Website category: restaurant
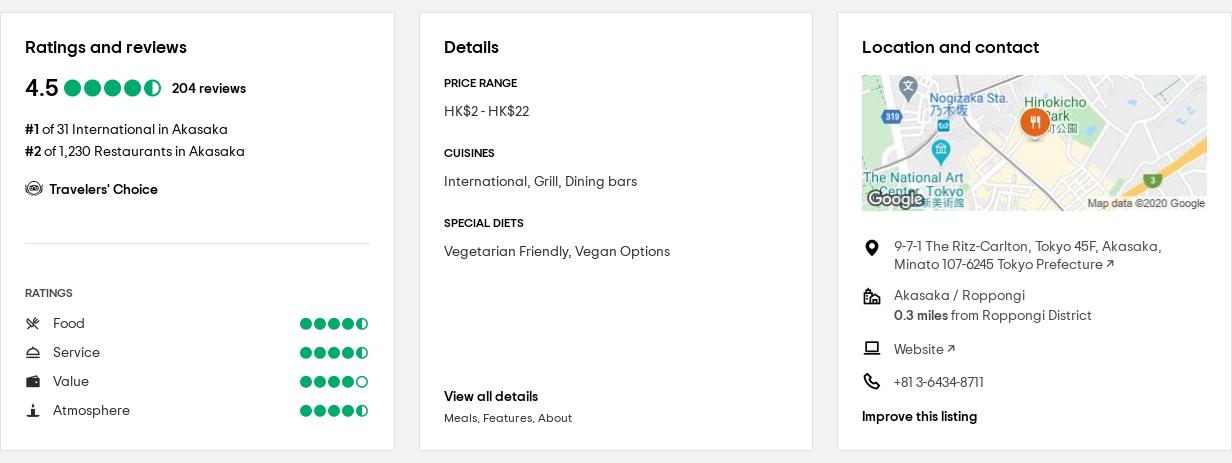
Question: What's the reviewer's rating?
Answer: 4.5

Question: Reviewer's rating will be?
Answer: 4.5

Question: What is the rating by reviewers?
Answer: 4.5

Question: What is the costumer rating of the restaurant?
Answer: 4.5

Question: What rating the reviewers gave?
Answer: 4.5

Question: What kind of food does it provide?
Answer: International, Grill, Dining bars

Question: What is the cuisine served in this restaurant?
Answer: International, Grill, Dining bars

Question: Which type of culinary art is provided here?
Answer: International, Grill, Dining bars

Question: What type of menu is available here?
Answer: International, Grill, Dining bars

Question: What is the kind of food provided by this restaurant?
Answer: International, Grill, Dining bars

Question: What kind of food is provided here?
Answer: International, Grill, Dining bars

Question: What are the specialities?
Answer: International, Grill, Dining bars

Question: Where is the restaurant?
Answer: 9-7-1 The Ritz-Carlton, Tokyo 45F, Akasaka, Minato 107-6245 Tokyo Prefecture

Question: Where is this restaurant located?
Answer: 9-7-1 The Ritz-Carlton, Tokyo 45F, Akasaka, Minato 107-6245 Tokyo Prefecture

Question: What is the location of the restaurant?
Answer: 9-7-1 The Ritz-Carlton, Tokyo 45F, Akasaka, Minato 107-6245 Tokyo Prefecture

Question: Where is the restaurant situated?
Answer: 9-7-1 The Ritz-Carlton, Tokyo 45F, Akasaka, Minato 107-6245 Tokyo Prefecture

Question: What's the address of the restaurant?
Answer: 9-7-1 The Ritz-Carlton, Tokyo 45F, Akasaka, Minato 107-6245 Tokyo Prefecture

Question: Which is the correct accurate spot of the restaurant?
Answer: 9-7-1 The Ritz-Carlton, Tokyo 45F, Akasaka, Minato 107-6245 Tokyo Prefecture

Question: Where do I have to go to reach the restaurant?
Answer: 9-7-1 The Ritz-Carlton, Tokyo 45F, Akasaka, Minato 107-6245 Tokyo Prefecture

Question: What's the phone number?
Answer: +81 3-6434-8711

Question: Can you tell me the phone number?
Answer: +81 3-6434-8711

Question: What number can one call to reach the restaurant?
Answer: +81 3-6434-8711

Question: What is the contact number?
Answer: +81 3-6434-8711

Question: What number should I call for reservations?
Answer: +81 3-6434-8711

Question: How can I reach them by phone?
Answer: +81 3-6434-8711